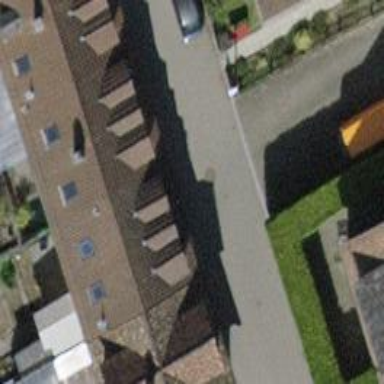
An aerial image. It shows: Building with tiled roof.